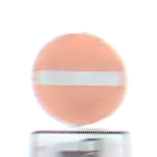
Verkehrszeichen: VerbotDerEinfahrt
Zusatzzeichen unten: MehrspurigeFahrzeugeFrei8
Umgebung: Outdoor, Nature
Tageszeit: Midday
Wetter: PartlyCloudy
Licht: Natural
Jahreszeit: NotSpecified
Kontrast: LowContrast